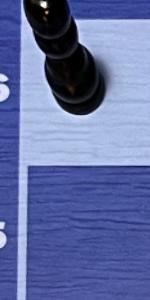
Label: Empty